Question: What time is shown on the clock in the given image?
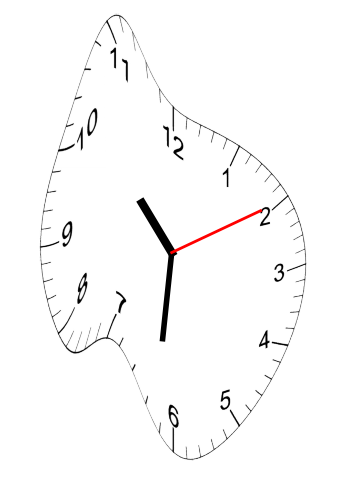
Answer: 10:31:10